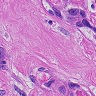
Metastatic tissue present: yes